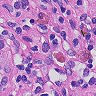
Metastatic tissue present: no